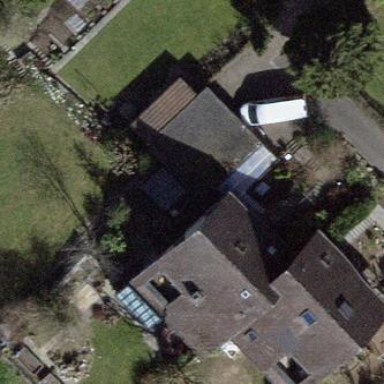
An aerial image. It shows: Semi-detached house.